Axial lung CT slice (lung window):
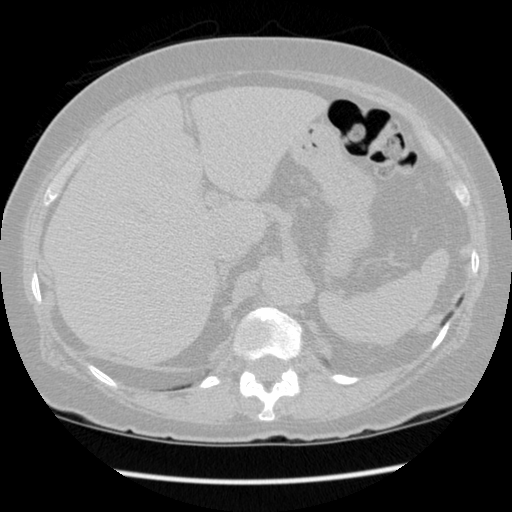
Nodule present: no